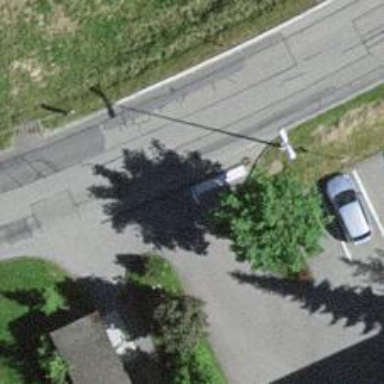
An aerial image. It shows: Road with stop sign.